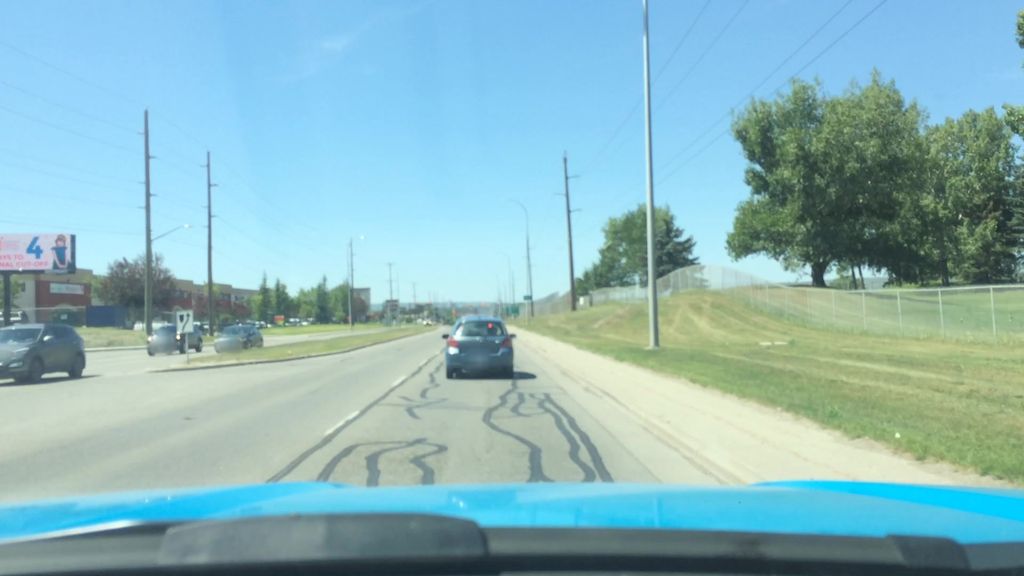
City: calgary